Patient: sex F, age 33
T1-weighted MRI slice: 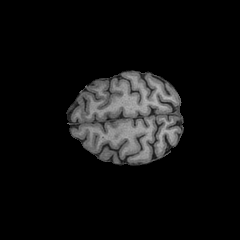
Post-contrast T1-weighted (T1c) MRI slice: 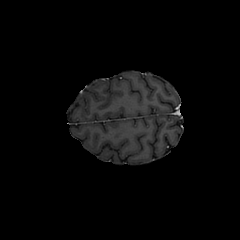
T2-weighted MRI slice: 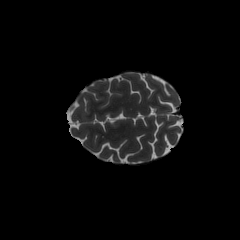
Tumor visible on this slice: no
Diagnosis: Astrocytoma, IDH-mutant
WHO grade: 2